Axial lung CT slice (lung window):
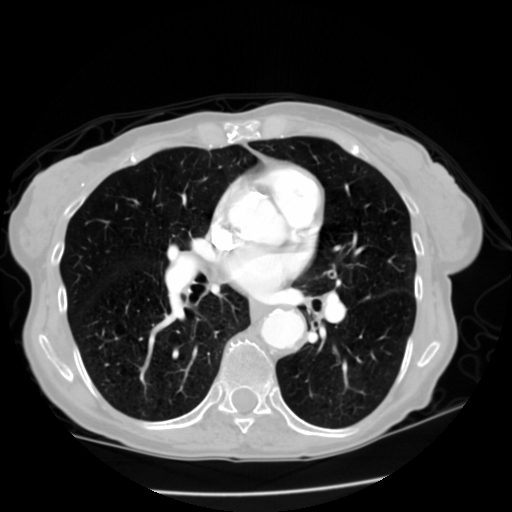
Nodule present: no